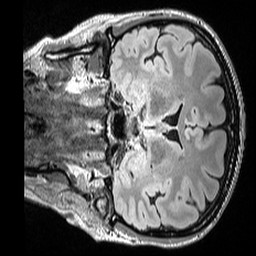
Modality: FLAIR
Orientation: coronal
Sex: female